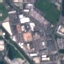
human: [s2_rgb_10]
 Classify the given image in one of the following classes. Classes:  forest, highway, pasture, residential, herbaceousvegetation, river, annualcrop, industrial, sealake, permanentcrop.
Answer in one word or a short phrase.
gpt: Industrial